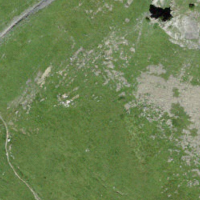
EUNIS habitat code: 23
Species observed at this site:
Rumex alpinus